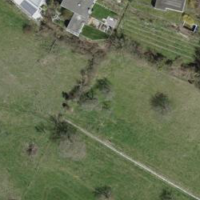
EUNIS habitat code: 55
Species observed at this site:
Chorthippus biguttulus
Gomphocerippus rufus